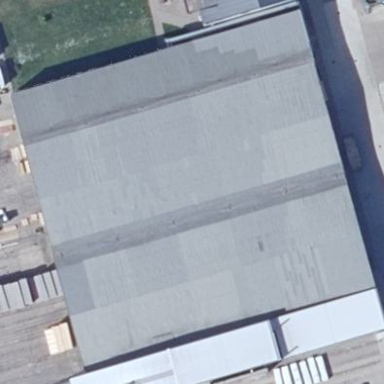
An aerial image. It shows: Building with flat grey roof.